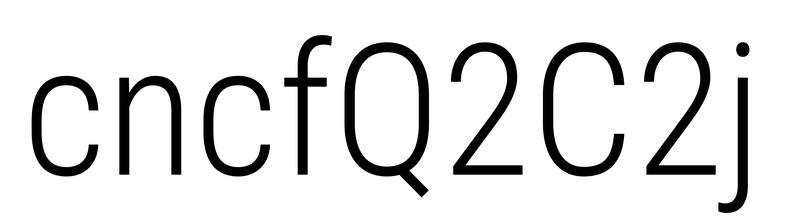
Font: Roboto_Condensed_Light